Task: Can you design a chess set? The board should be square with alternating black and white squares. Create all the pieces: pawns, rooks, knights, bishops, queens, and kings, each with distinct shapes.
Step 2634:
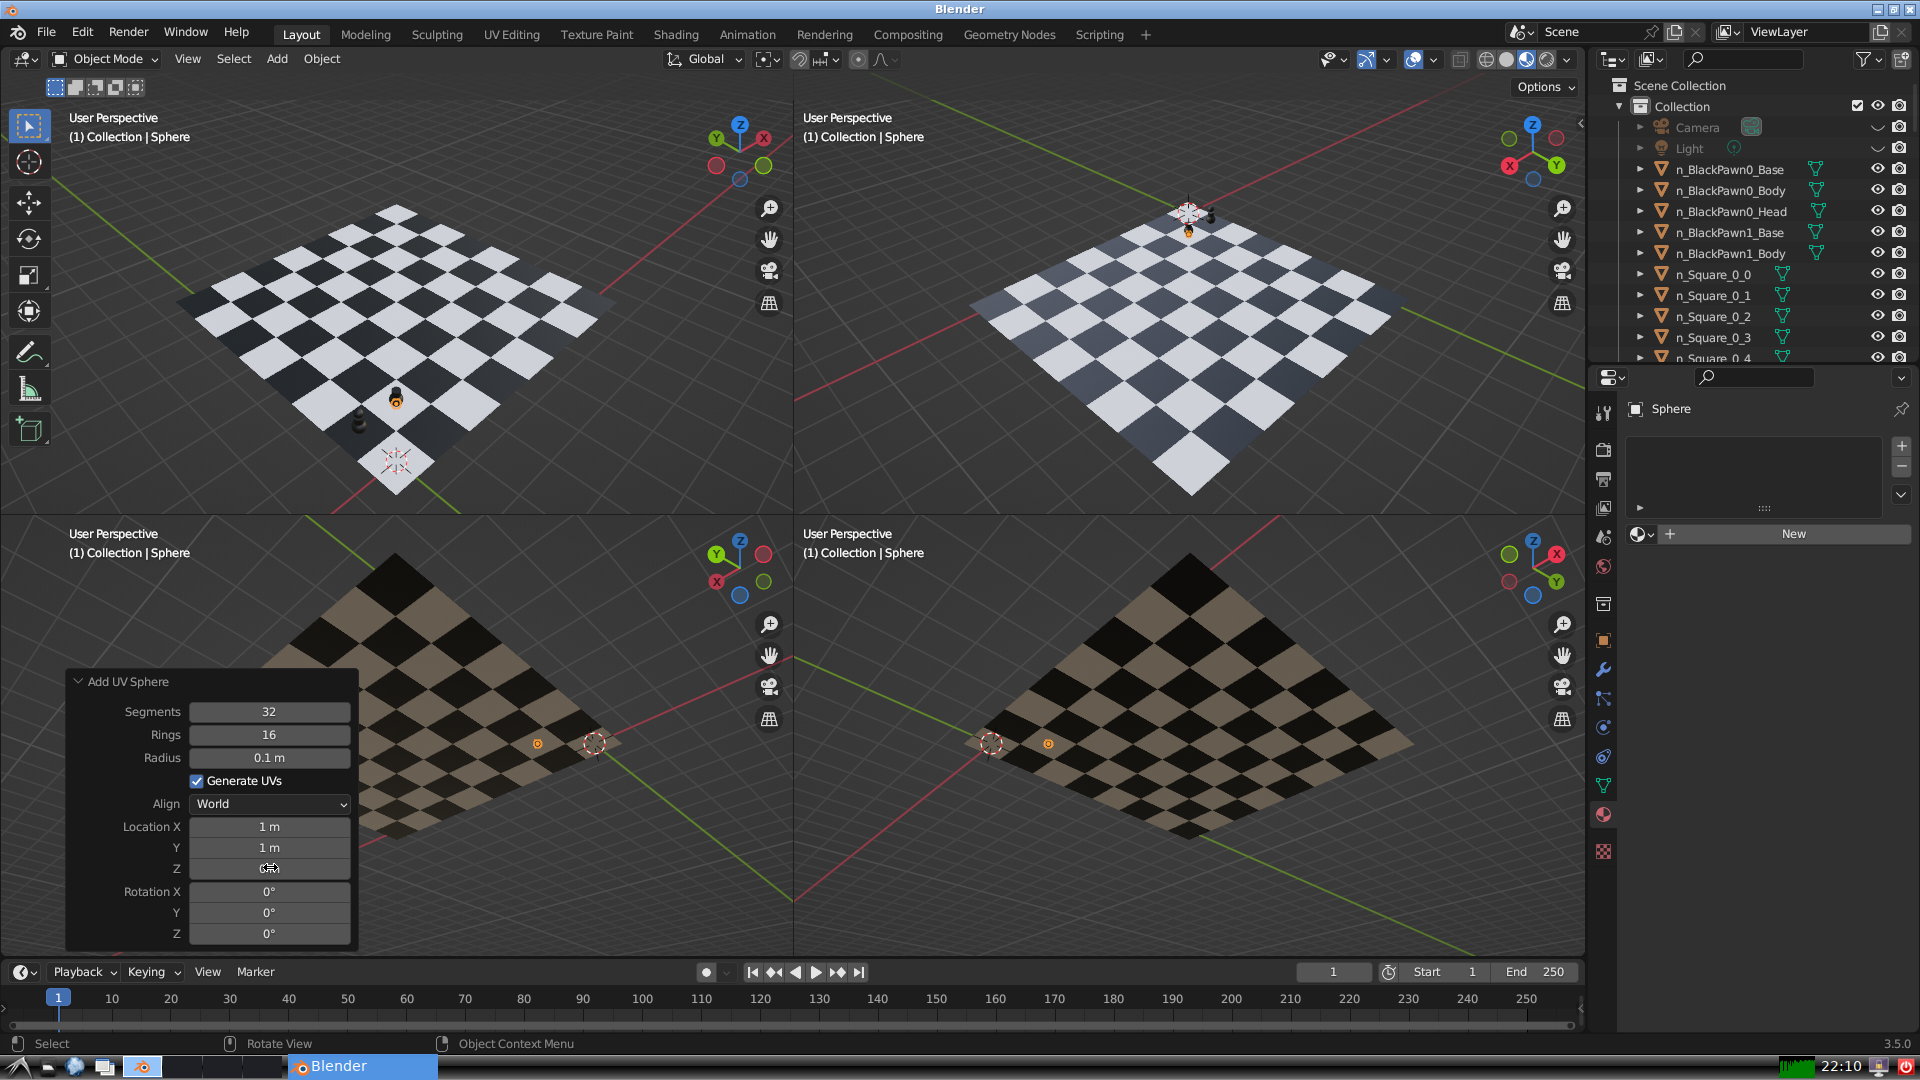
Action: click: no